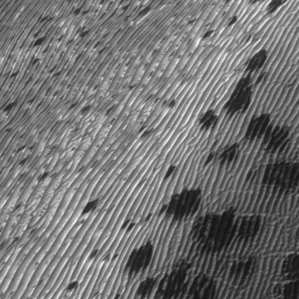
Label: frost